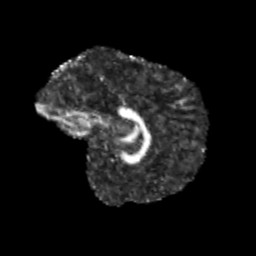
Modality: FA
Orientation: sagittal
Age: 9
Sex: male
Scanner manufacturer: siemens
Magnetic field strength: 3 T
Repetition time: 3.8 s
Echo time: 0.07 s